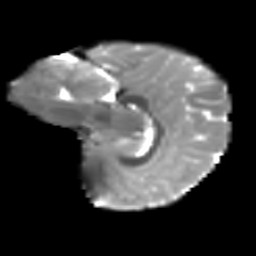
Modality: T2w
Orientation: sagittal
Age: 8
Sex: male
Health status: ill
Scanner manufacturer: ge
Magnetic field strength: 3 T
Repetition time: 6.752 s
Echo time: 0.079 s